Field crop: maize
Growth stage: 2
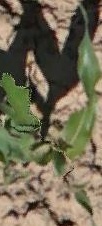
Species: maize